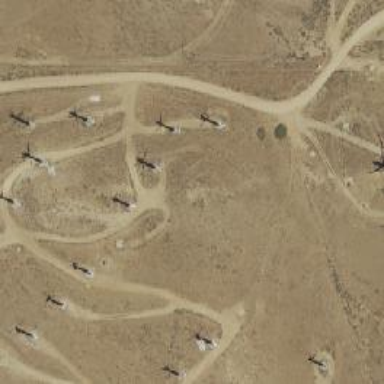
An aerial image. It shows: Wind turbine generating power.